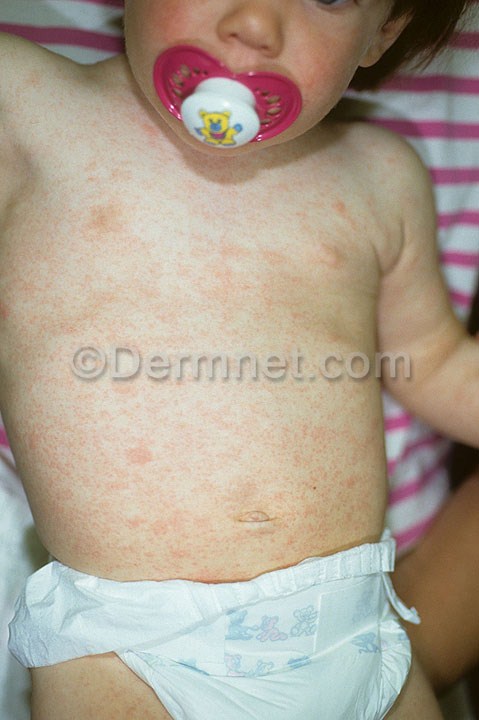
Disease: Psoriasis pictures Lichen Planus and related diseases